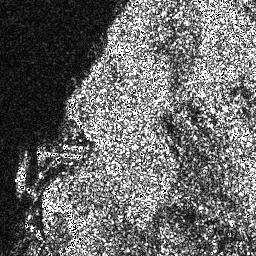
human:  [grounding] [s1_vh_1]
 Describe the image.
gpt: In the satellite image, there is  <ref>1 medium ship </ref> <box>[[5, 60, 11, 75, 0]]</box> located at left.